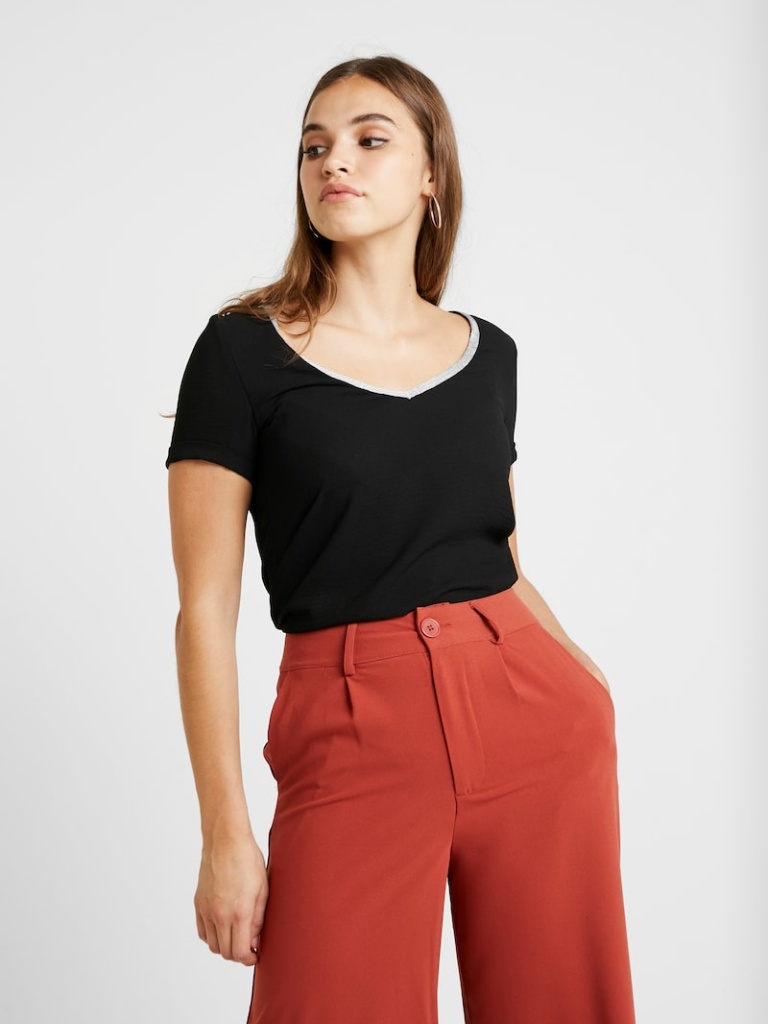
jersey tight short sleeve hip length Fully Tucked in v-neck t-shirt